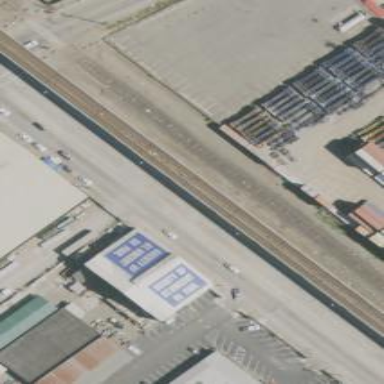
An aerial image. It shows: Bridge for electrified rail.